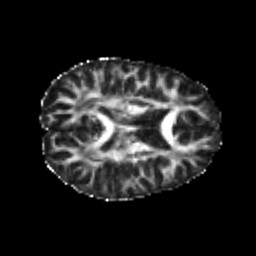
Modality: FA
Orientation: axial
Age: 20
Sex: female
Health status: healthy
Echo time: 0.074 s